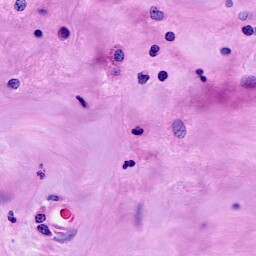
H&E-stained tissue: Breast